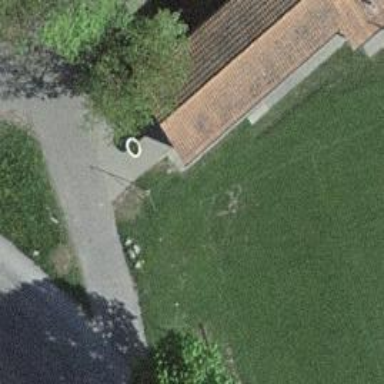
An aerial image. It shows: Toilets.